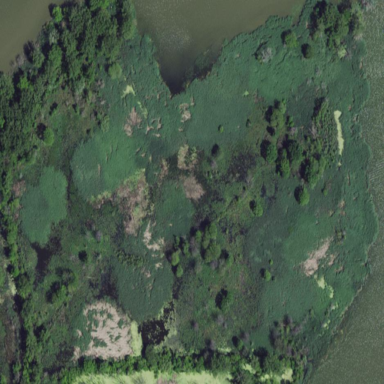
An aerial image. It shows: Marshy wetland area.